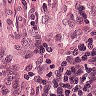
Metastatic tissue present: no